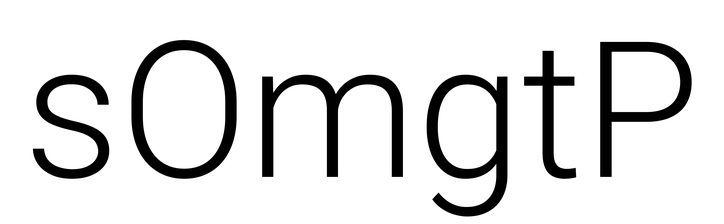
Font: Roboto_Light